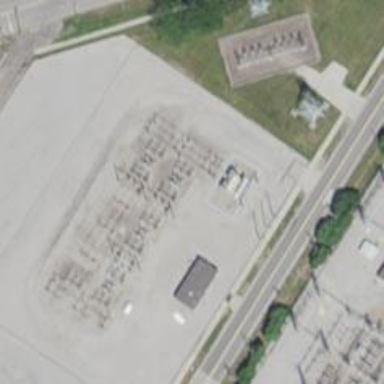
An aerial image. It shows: Switch used for power control.